Question: I crawled all the web, but nothing.
I have a to .
It's a collection of images that you can scroll .
'''
for (int i = 0; i < NIMAGES; i++) {
NSString *filename = [NSString stringWithFormat:@"image%d.png", i+1];
ScrollerImage *iv = [[ScrollerImage alloc] initWithNibName:@"ScrollerImage" bundle:nil];
[iv initWithImage:[UIImage imageNamed:filename]];
iv.frame = CGRectMake(i * 320.0f, 0.0f, 320.0f, 150.0f);
iv.exclusiveTouch = YES;
iv.userInteractionEnabled = YES;
[sv addSubview:iv];
[iv release];
}
'''
The class is an
'''
#import <UIKit/UIKit.h>
@interface ScrollerImage : UIImageView {
}
@end
'''
(not necessary a move, also a copy of view, or an id of view, anything that permit me to identify the image) ?
It's like a shopping cart, where you can drag items at the bottom view (cart).
Like this:

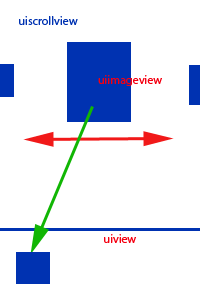
Answer: This is an alternative, using 'UIGraphicsGetImageFromCurrentImageContext()'
You can grab an image from currentScreen on click or after some events. Next renderize it to screen and apply a Pan gesture to move around the screen.
'''
UIView *_DraggableView;
UIImageView *_imgvcChild1;
'''
sample code:
'''
- ( void ) onScrollviewClickOrOtherEvent
{
UIGraphicsBeginImageContext ( _DraggableView.frame.size );
[ _DraggableView.layer renderInContext:UIGraphicsGetCurrentContext() ];
UIImage *grab = UIGraphicsGetImageFromCurrentImageContext();
UIGraphicsEndImageContext();
if ( _imgvcChild1 ) [ _imgvcChild1 removeFromSuperview ];
_imgvcChild1 = [[ UIImageView alloc ] initWithImage:grab ];
_imgvcChild1.frame = _DraggableView.frame;
_imgvcChild1.userInteractionEnabled = YES;
[ self.view addSubview:_imgvcChild1 ];
UIPanGestureRecognizer *pan = [[ UIPanGestureRecognizer alloc ] initWithTarget:self action:@selector(moveObject:) ];
[ pan setMinimumNumberOfTouches:1 ];
[ _imgvcChild1 addGestureRecognizer:pan ];
}
- (void) moveObject:(UIPanGestureRecognizer *)pan
{
_imgvcChild1.center = [ pan locationInView:_imgvcChild1.superview ];
}
'''
A sample project on github: <URL>